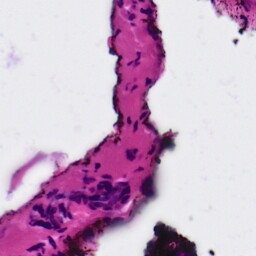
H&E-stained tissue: Ovarian